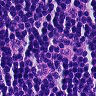
Metastatic tissue present: no